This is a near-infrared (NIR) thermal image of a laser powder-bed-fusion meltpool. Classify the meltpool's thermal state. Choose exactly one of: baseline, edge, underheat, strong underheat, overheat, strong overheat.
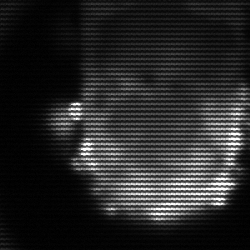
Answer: baseline